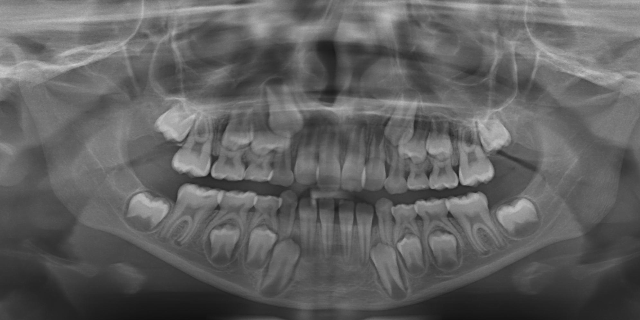
adult